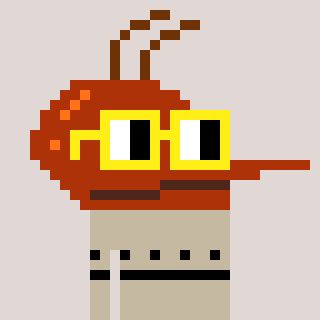
a pixel art character with square yellow glasses, a mosquito-shaped head and a bege-colored body on a warm background